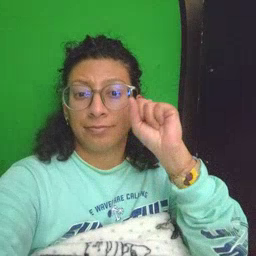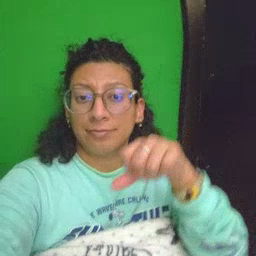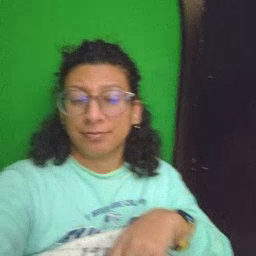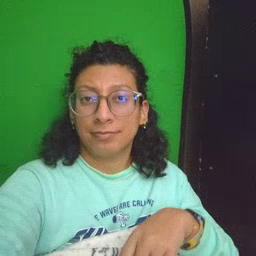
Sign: yes